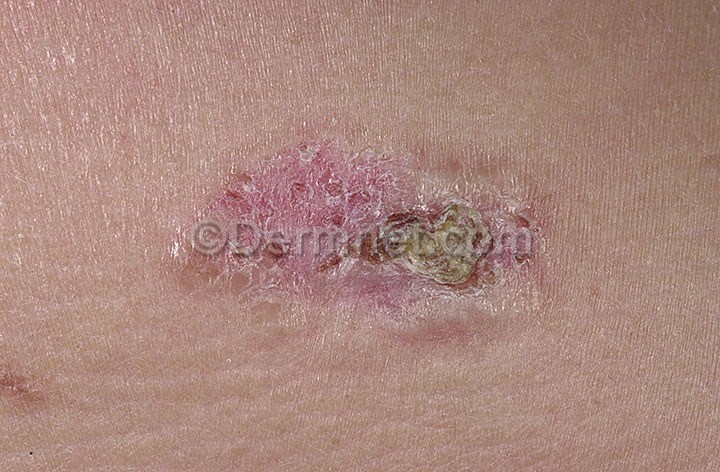
Disease: Actinic Keratosis Basal Cell Carcinoma and other Malignant Lesions